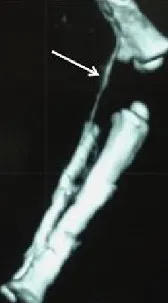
CT angiography of pelvic members in an infant of 04 months displaying amniotic bands left. Note the left popliteal artery correctly injected, bone structures without fault.
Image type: radiology (ct)